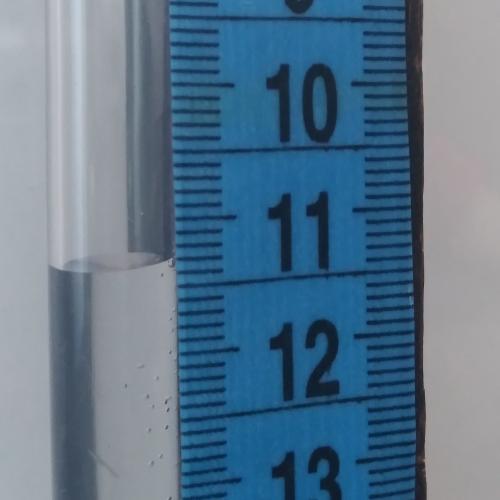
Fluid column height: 11.3 cm